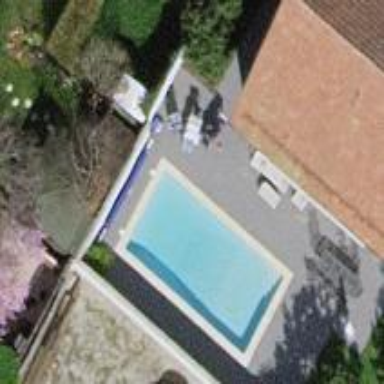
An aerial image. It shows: Swimming pool located in leisure land.